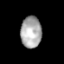
Tissue: lung
Cell type: T cells
Senescence score: 0.592
Nuclear area (px): 647
Mean DAPI intensity: 168.961